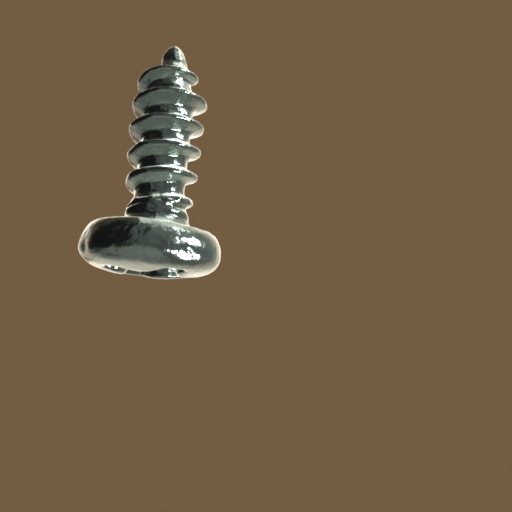
Label: screw